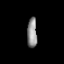
Tissue: prostate
Cell type: Fibroblasts
Senescence score: 0.7535
Nuclear area (px): 286
Mean DAPI intensity: 145.374